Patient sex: M
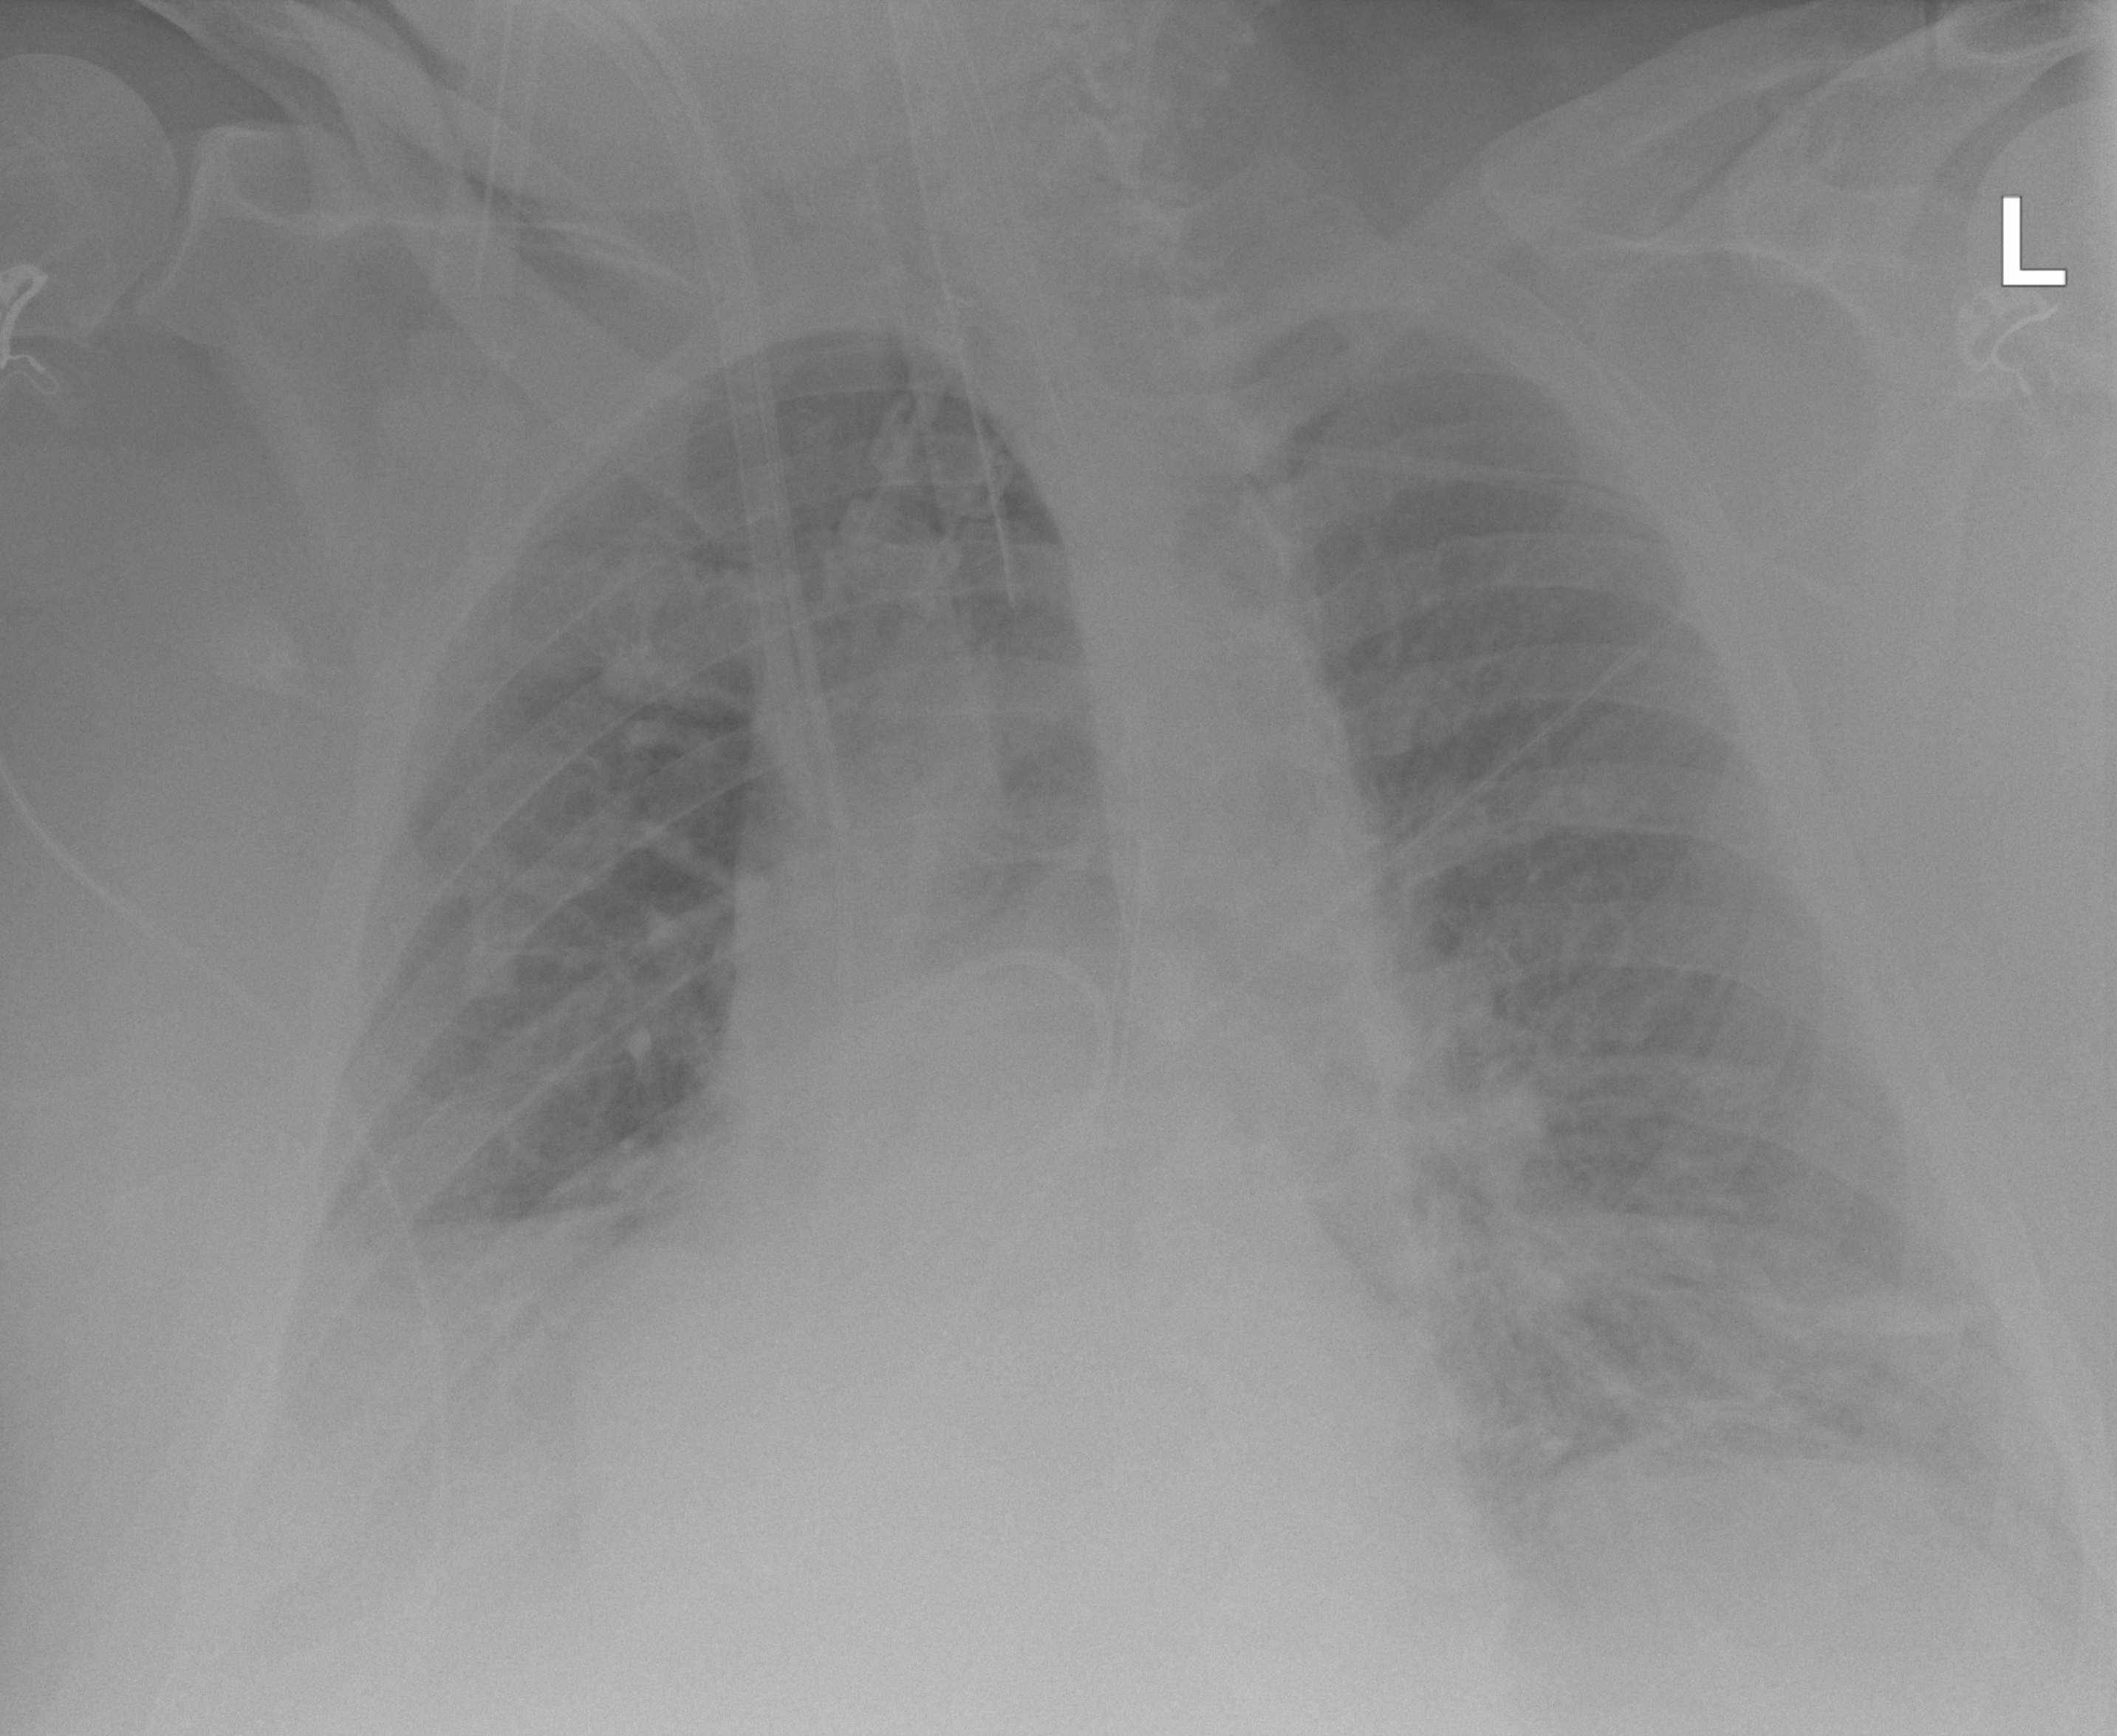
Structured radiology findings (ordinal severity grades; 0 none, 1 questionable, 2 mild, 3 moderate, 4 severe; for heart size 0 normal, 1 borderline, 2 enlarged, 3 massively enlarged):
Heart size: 2
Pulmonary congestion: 2
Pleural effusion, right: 2
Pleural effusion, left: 2
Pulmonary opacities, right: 2
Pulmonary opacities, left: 2
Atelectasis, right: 2
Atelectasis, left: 2